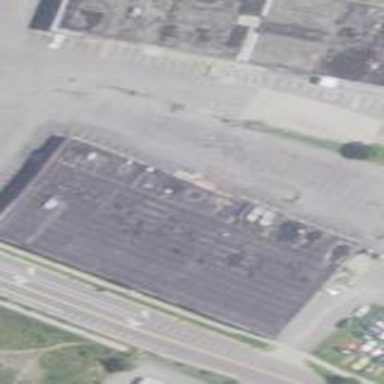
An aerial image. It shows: Commercial building with leisure land. It is bowling alley.